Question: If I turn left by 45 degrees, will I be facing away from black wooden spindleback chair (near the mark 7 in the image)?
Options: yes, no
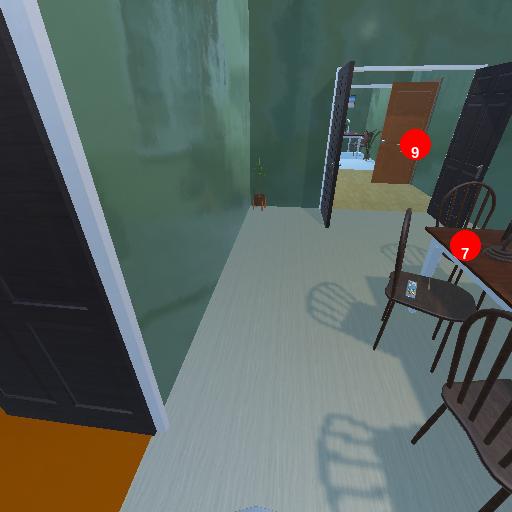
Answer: yes